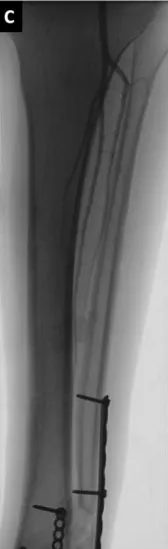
The distal lower extremity. Showing the widely patent common femoral, superficial femoral, and popliteal arteries. There is 3-vessel runoff to the foot via the widely patent anterior tibial, posterior tibial, and peroneal arteries.
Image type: radiology (x_ray)